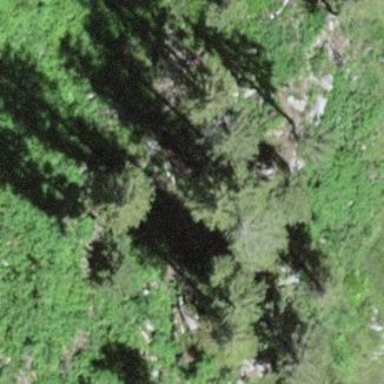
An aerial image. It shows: Forest area.